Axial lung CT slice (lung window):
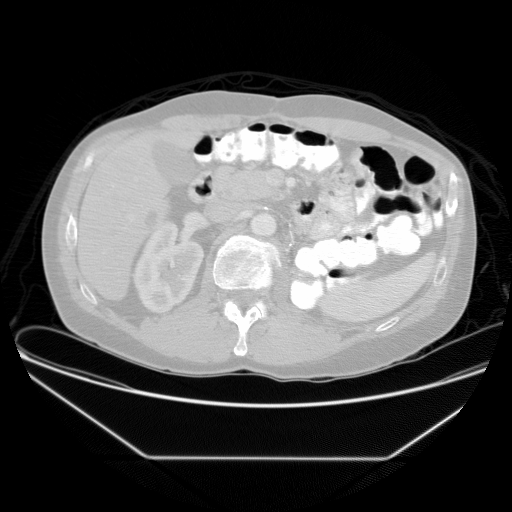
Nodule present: no